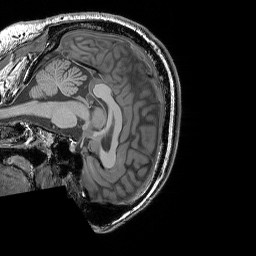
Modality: T1w
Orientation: sagittal
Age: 35
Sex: male
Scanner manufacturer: siemens
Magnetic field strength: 3 T
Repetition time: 1.9 s
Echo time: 0.00444 s